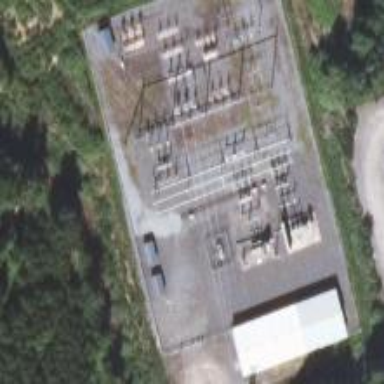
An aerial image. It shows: Power substation.